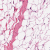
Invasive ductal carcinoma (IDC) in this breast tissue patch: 0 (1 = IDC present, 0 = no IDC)